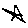
Label: star